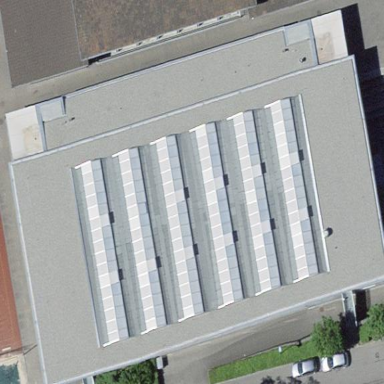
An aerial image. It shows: Sports center building with flat roof.